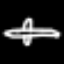
Label: airplane